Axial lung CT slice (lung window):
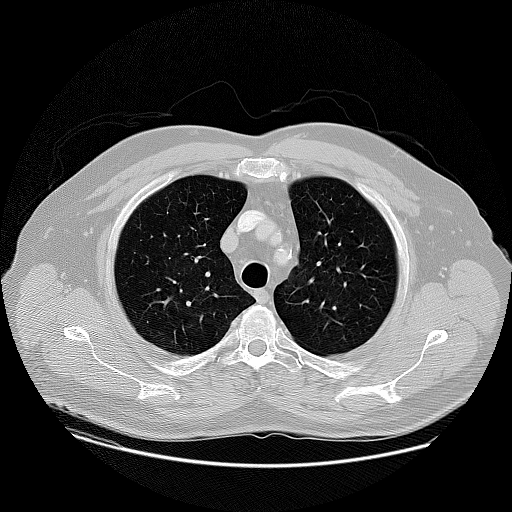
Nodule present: no